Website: apple
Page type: billing-address
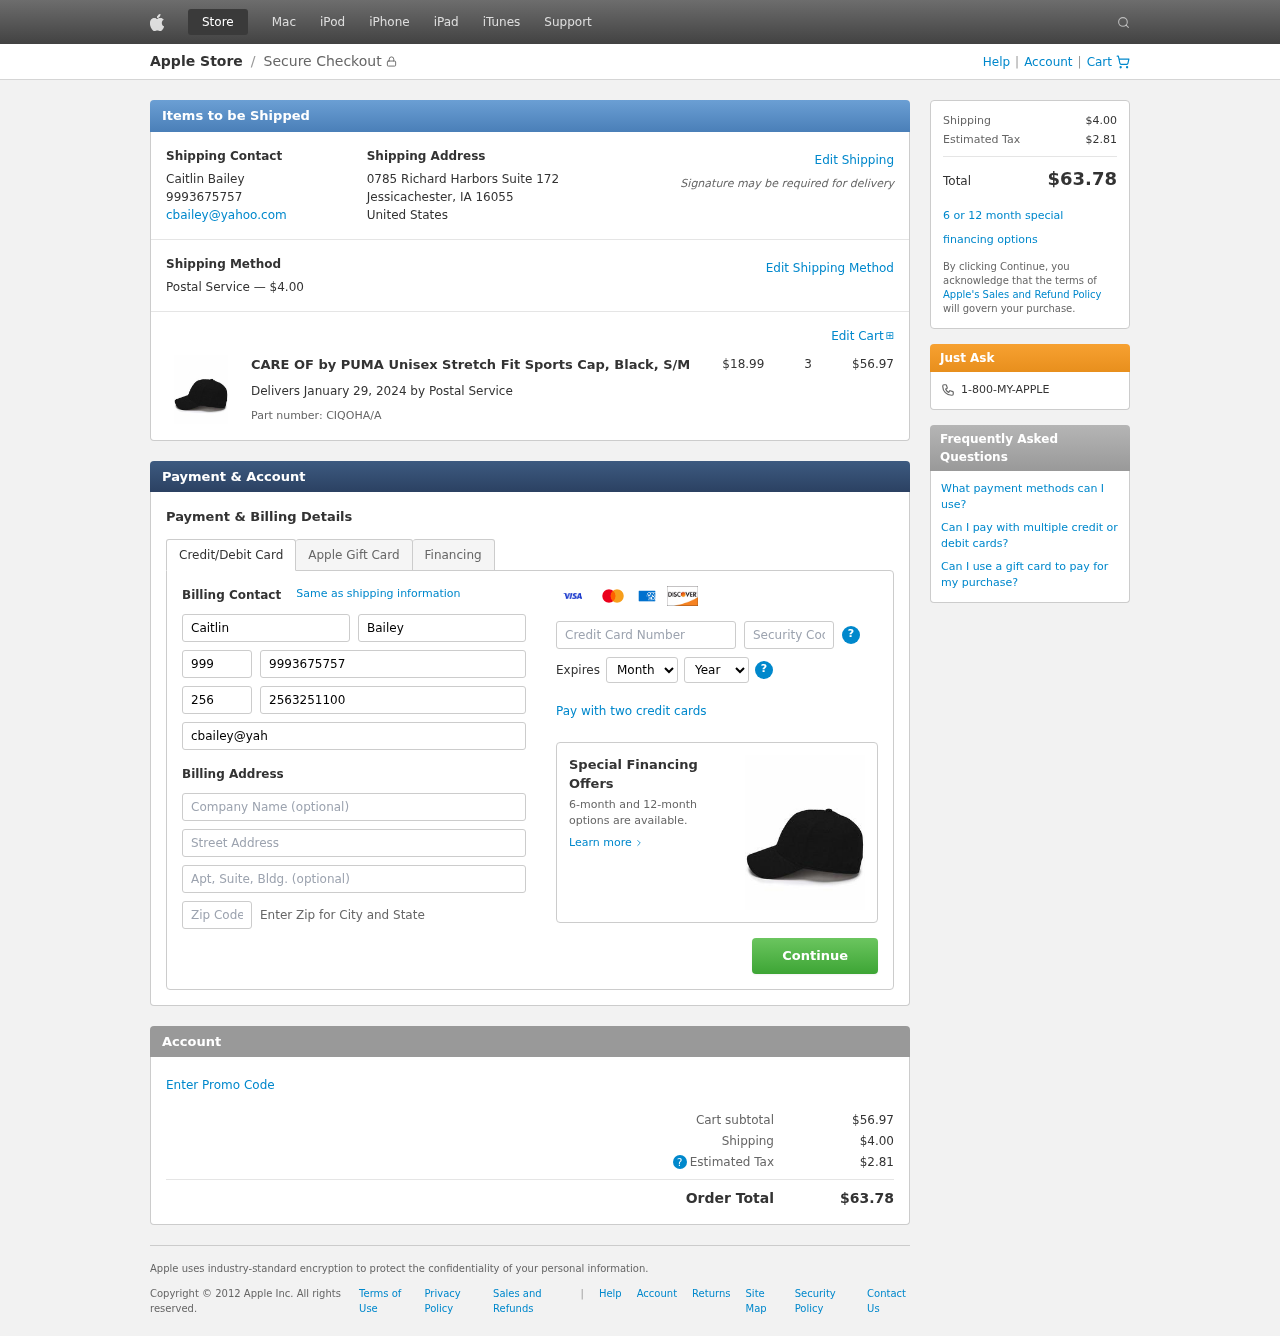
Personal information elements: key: PII_CARD_CVV
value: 211
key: PII_CARD_EXPIRY_MONTH
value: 04
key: PII_CARD_EXPIRY_YEAR
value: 30
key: PII_CARD_NUMBER
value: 4377 8418 6431 1307
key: PII_CITY_STATE_ZIP
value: Jessicachester, IA 16055
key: PII_COMPANY
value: Perez Ltd
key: PII_COUNTRY
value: United States
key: PII_EMAIL
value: cbailey@yahoo.com
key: PII_FIRSTNAME
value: Caitlin
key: PII_FULLNAME
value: Caitlin Bailey
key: PII_LASTNAME
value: Bailey
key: PII_PHONE
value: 9993675757
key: PII_PHONE_ALT
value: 2563251100
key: PII_PHONE_ALT_AREA
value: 256
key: PII_PHONE_AREA
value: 999
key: PII_STREET
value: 0785 Richard Harbors Suite 172
Product elements: key: PRODUCT1_NAME
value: CARE OF by PUMA Unisex Stretch Fit Sports Cap, Black, S/M
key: PRODUCT1_PRICE
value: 18.99
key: PRODUCT1_QUANTITY
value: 3
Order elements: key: ORDER_SHIPPING_COST
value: $4.00
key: ORDER_SUBTOTAL
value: $56.97
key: ORDER_DELIVERY_DATE
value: January 29, 2024
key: ORDER_PART_NUMBER
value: CIQOHA/A
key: ORDER_TAX
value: $2.81
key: ORDER_TOTAL
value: $63.78